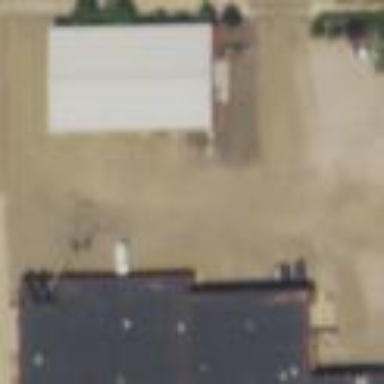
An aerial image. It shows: Parking area with unpaved surface.